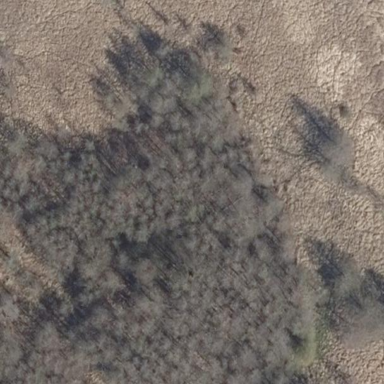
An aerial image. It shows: Forest area.